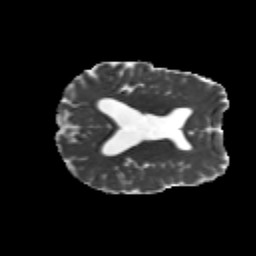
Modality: MD
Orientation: axial
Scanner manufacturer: siemens
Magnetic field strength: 3 T
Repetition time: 8.8 s
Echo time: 0.085 s